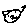
Label: cat